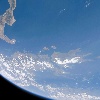
Label: water